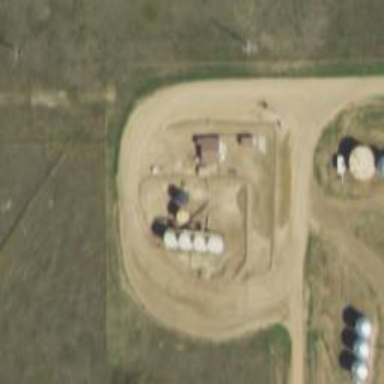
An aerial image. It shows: Storage tank with man-made structure.